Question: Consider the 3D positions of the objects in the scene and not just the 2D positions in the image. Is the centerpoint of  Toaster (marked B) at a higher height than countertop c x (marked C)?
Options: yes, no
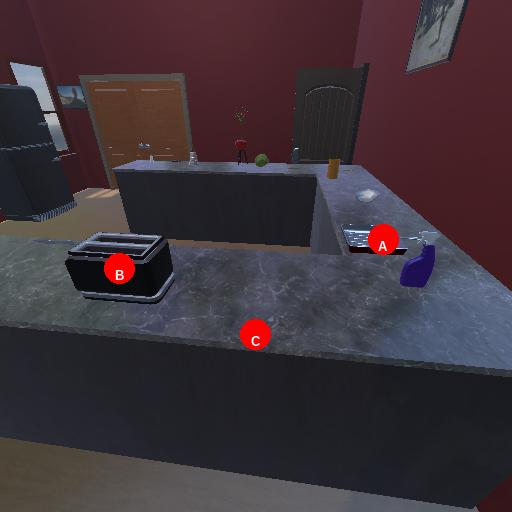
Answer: yes